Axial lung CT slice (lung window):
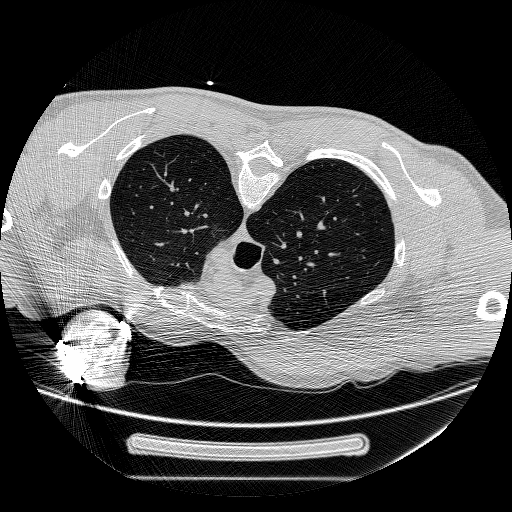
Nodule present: no